Interaction volume radius: 10 \u00c5
Interaction volume height: 20 \u00c5
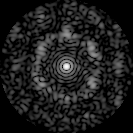
Disorder parameter: 0.6824